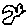
Label: bird